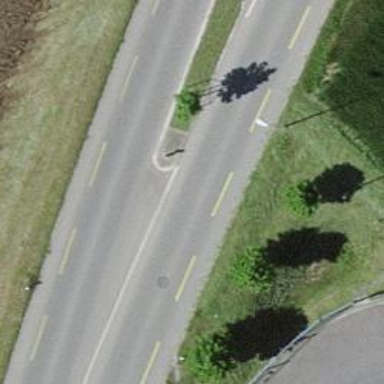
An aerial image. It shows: Tertiary road with designated cycle lane.